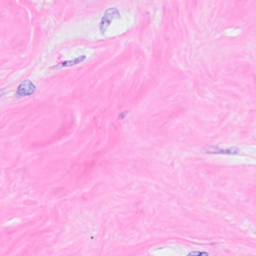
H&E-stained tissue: Breast